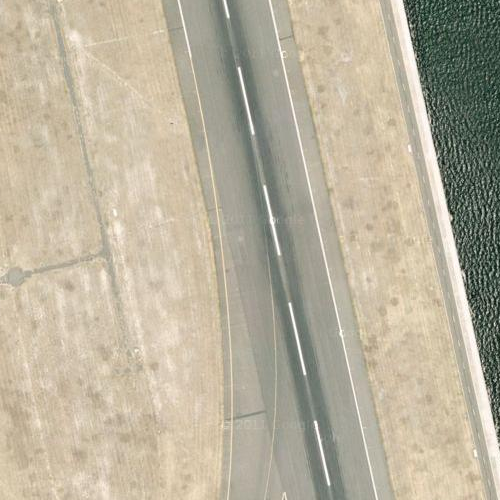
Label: sydney